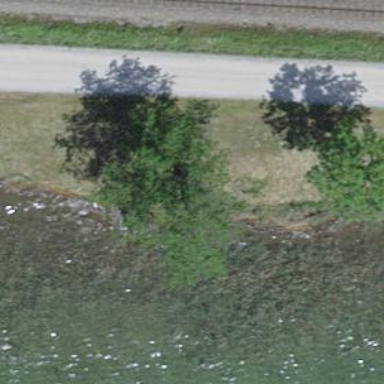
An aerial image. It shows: Single tag "natural: tree."